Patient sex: M
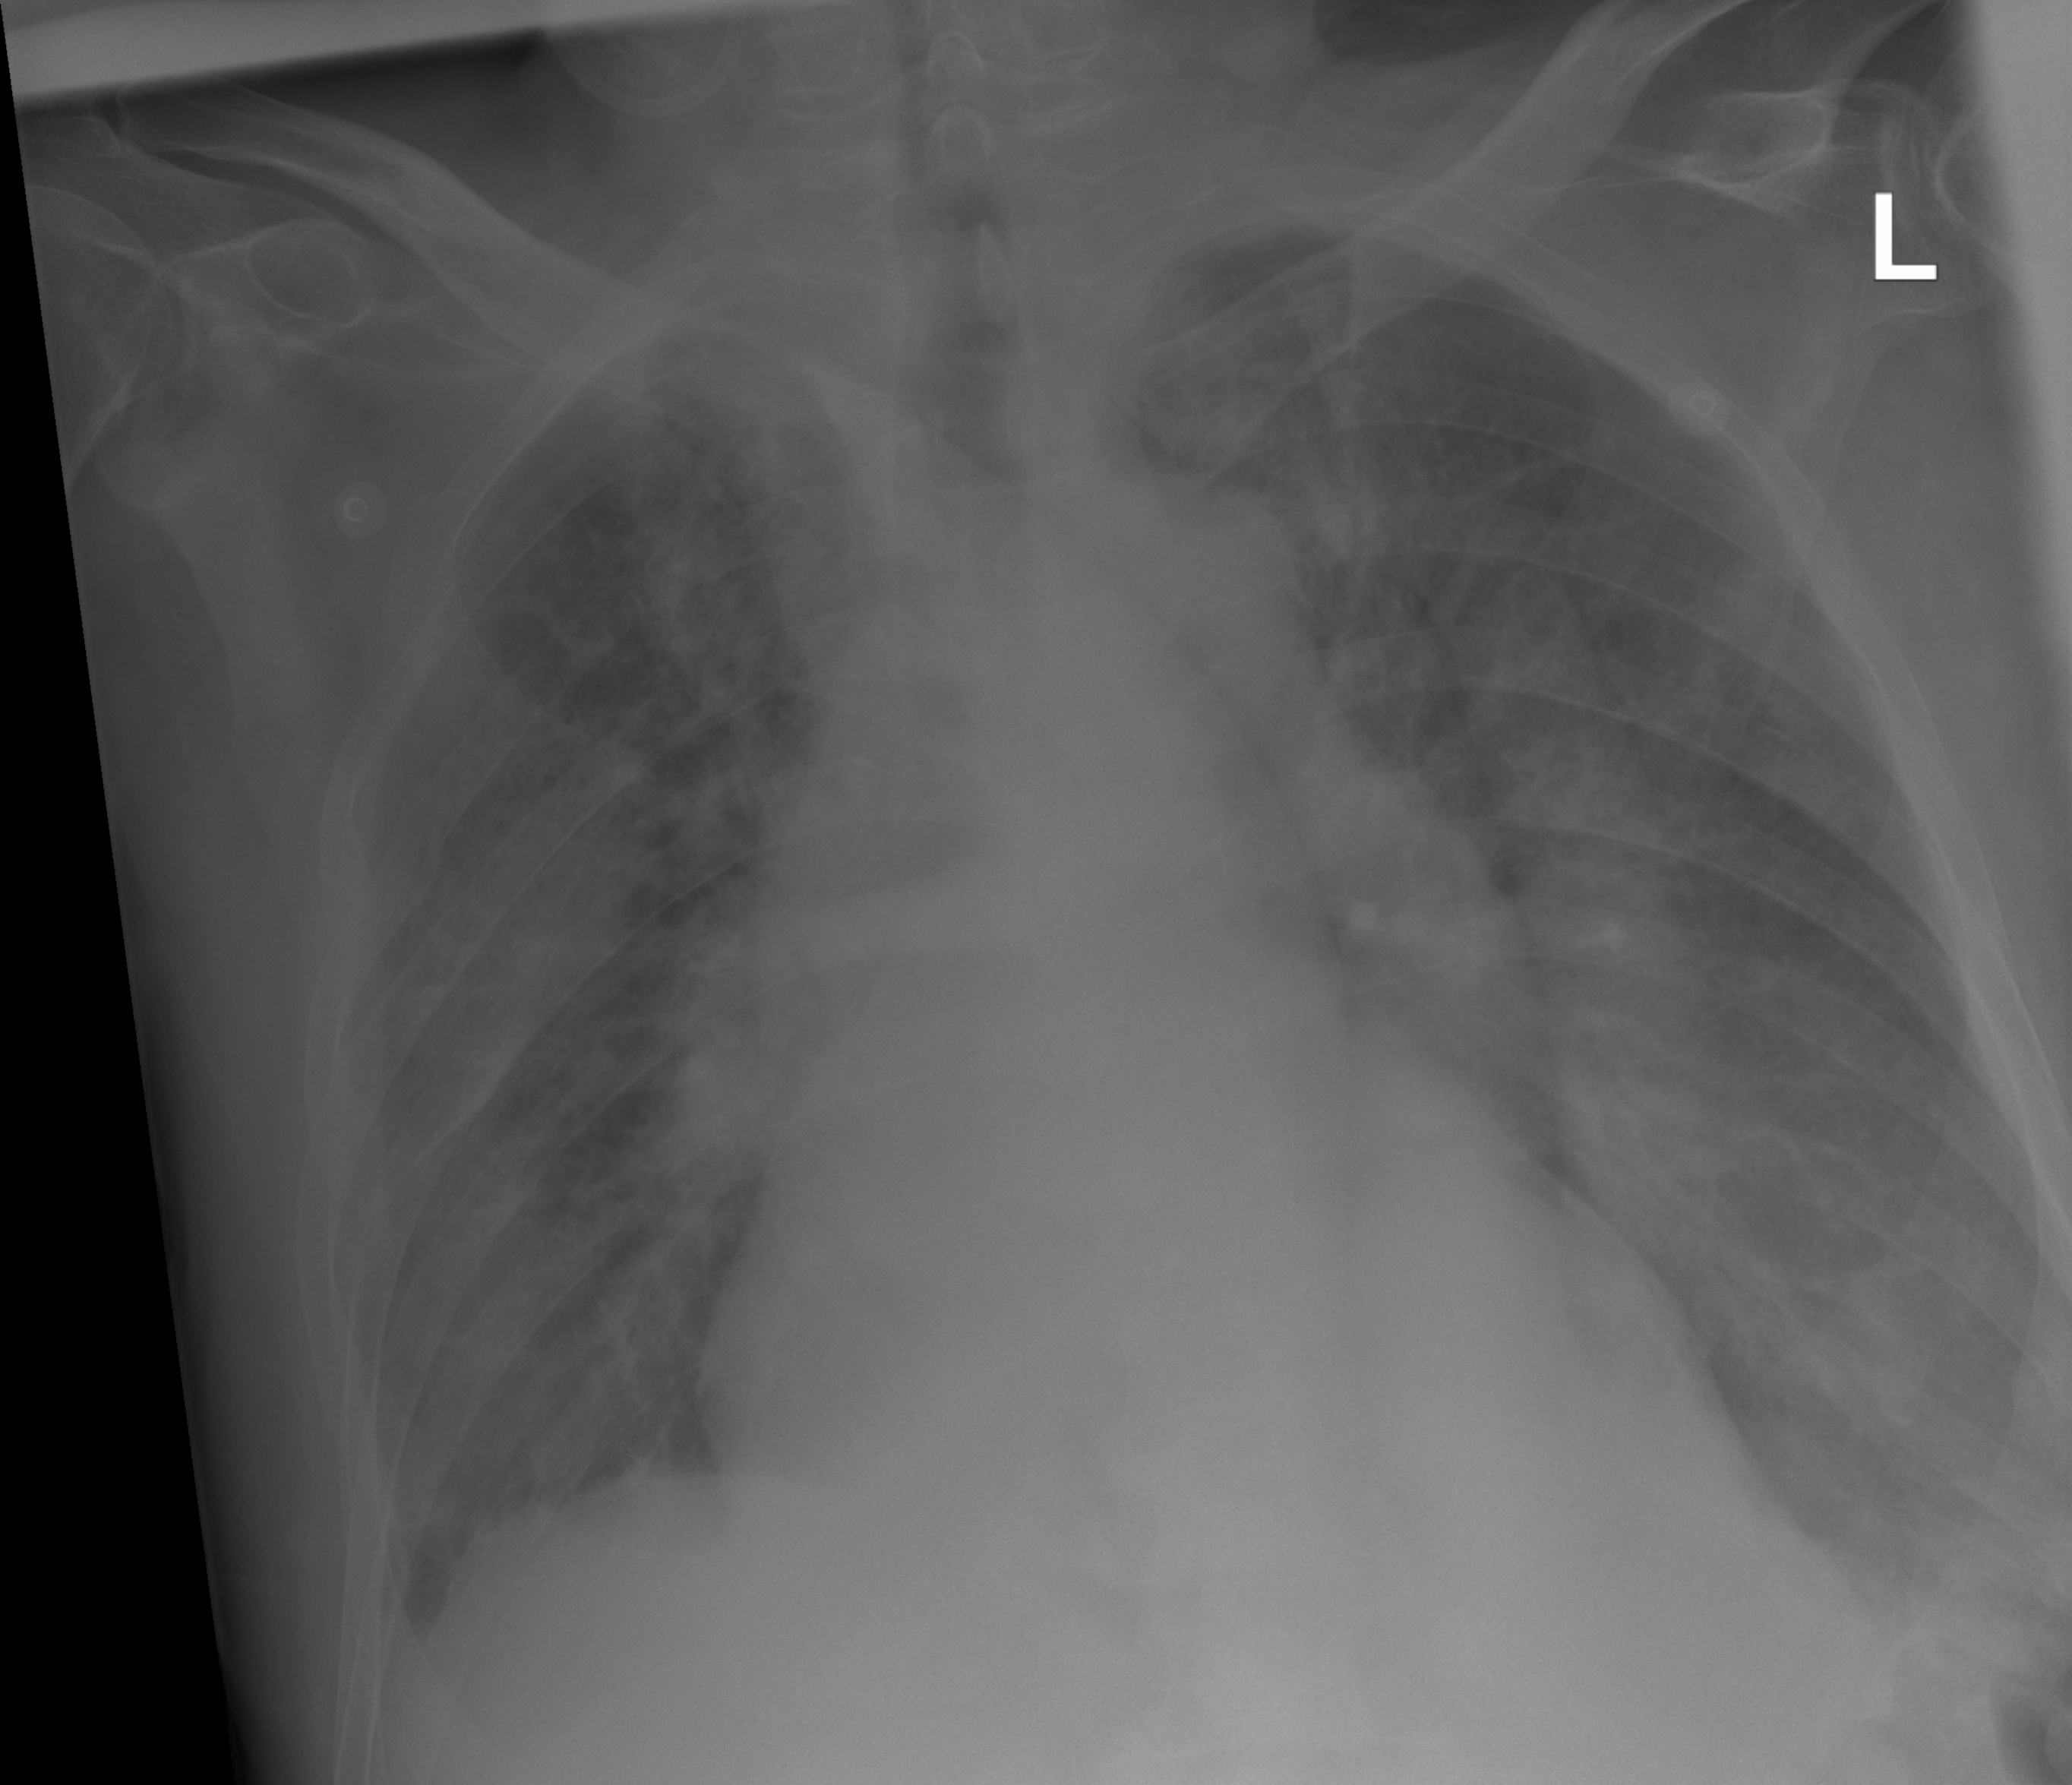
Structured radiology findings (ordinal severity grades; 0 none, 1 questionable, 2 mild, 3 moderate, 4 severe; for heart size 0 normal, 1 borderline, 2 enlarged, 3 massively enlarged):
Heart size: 1
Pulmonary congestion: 2
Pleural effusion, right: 2
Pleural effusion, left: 2
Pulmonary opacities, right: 2
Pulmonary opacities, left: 1
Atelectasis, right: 2
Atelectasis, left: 0